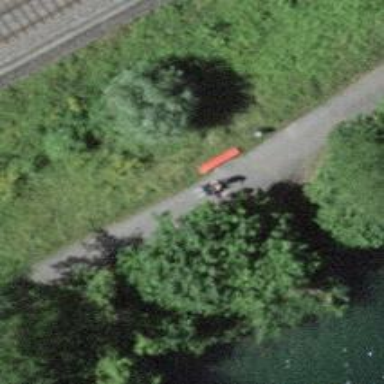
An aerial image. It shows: Bench.